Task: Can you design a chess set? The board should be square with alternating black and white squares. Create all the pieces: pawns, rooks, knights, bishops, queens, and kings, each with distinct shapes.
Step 2982:
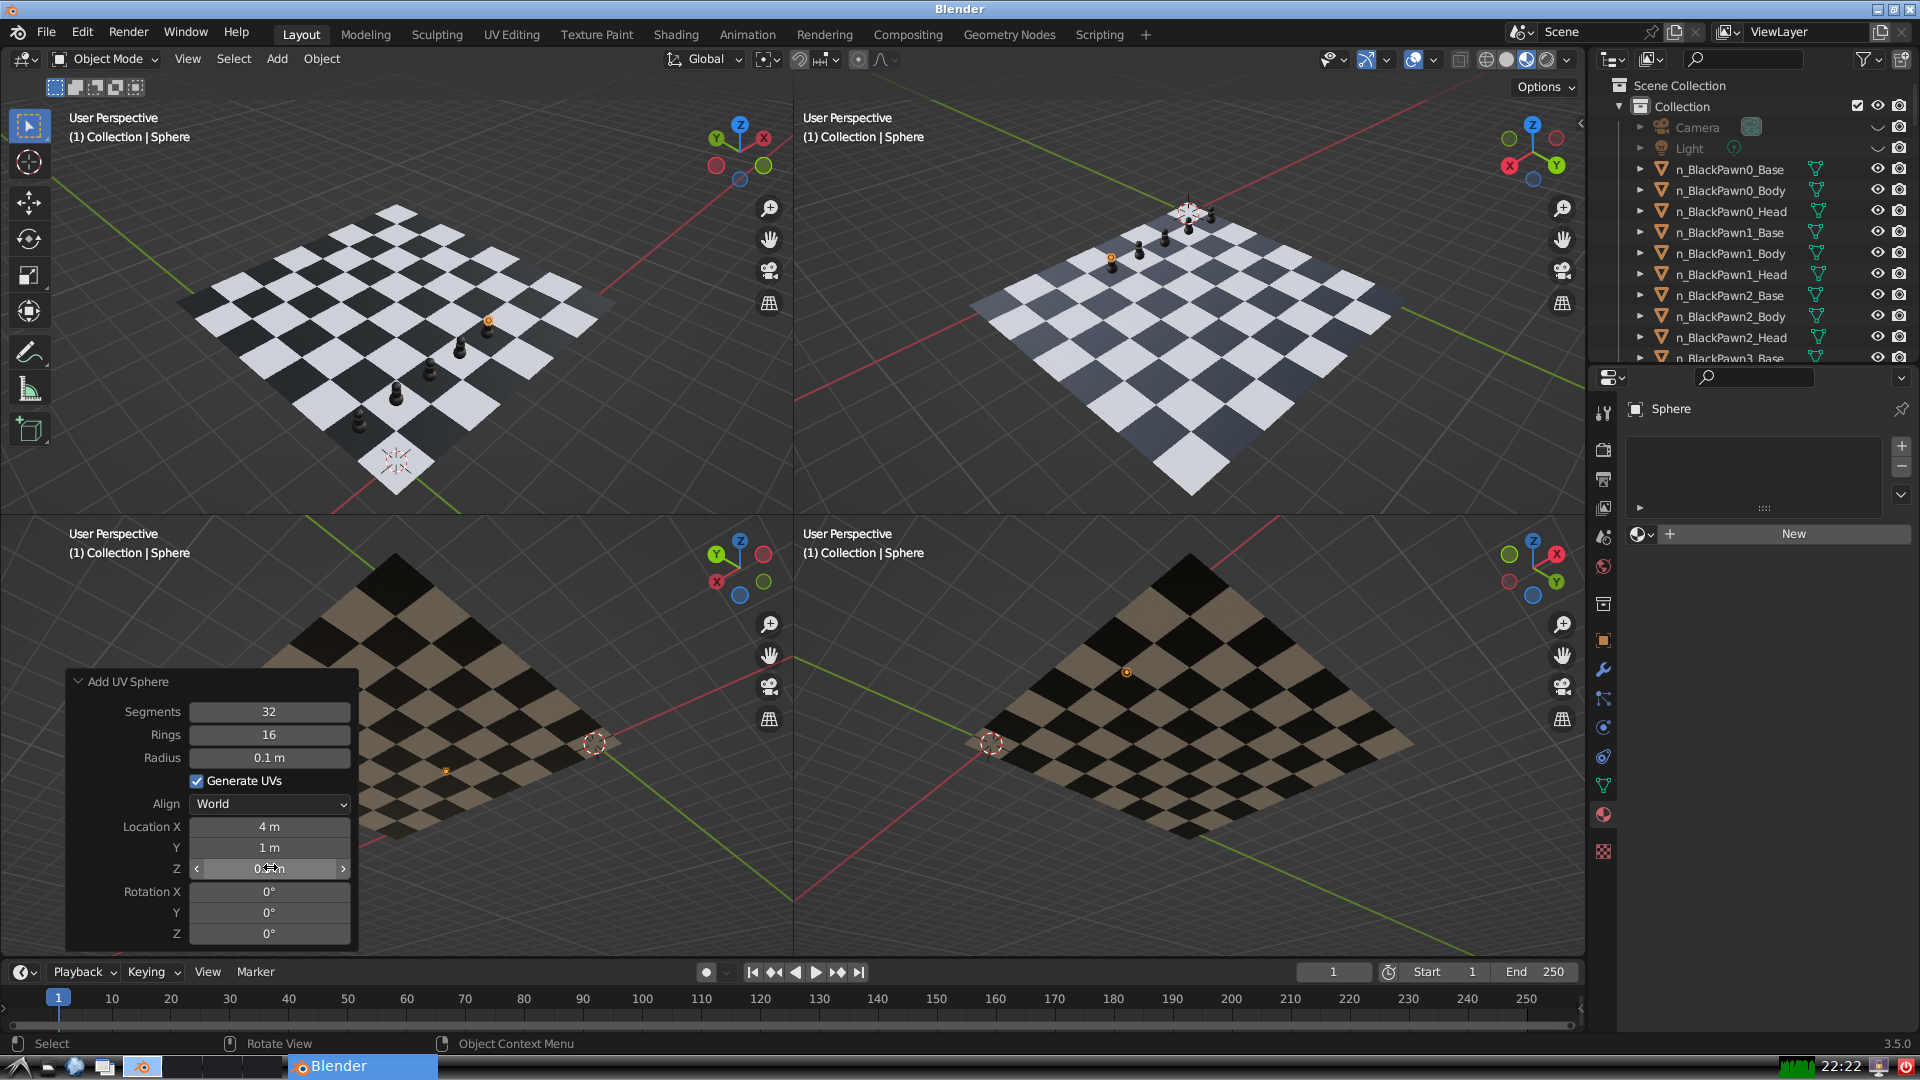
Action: {"mouse_move": [960, 540]}